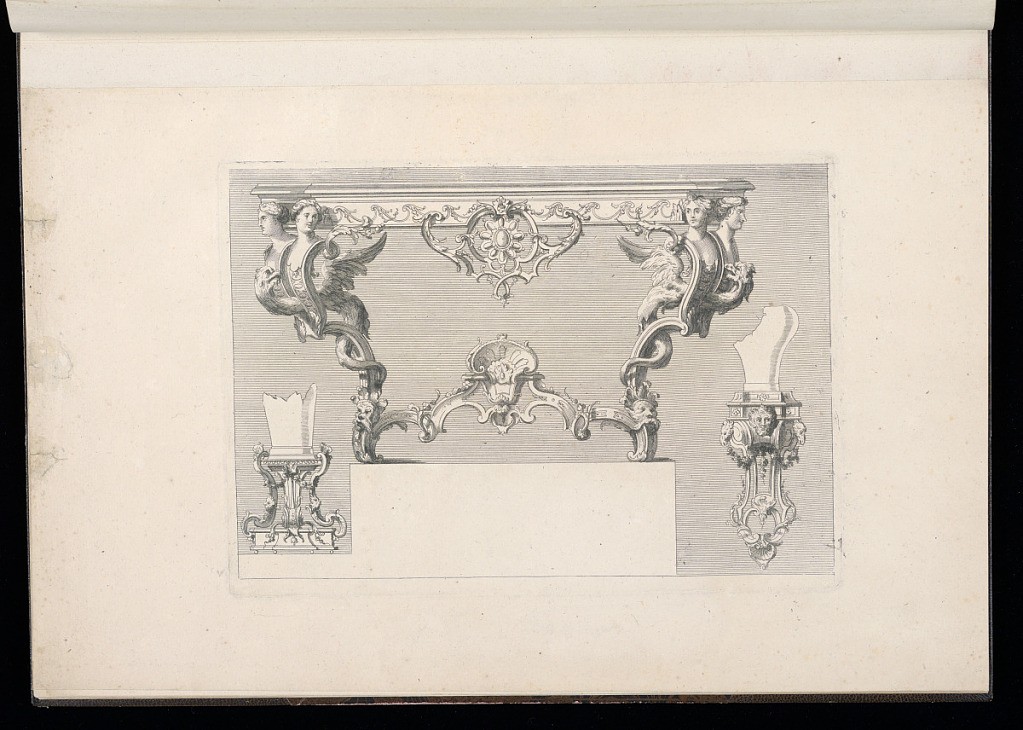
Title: Designs for a Console Table and Wall Brackets
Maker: Nicolas Pineau, French, 1684-1754
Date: mid- 18th century
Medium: Etching and engraving on laid paper
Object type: Print
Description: A plate from a series of designs for console table legs, consoles for vases and wall brackets. A blank rectangle lower center, with a design for console table legs above ornamented with fleurons, c-and-scrolls, gadroon, acanthus leaves, strapwork, masks and floral motifs. The legs are supported by four female herms and two intertwined phoenixes. Lower left: a console for a vase, ornamented with rococo motifs, masks, c-and-s-scrolls, acanthus leaves and flowers. Lower right: a design for a wall bracket ornamented with masks, fleurons, c-and-s-scrolls, shells, rosettes, and garlands of flowers, supporting a vase in outline. The background is shaded with lines.